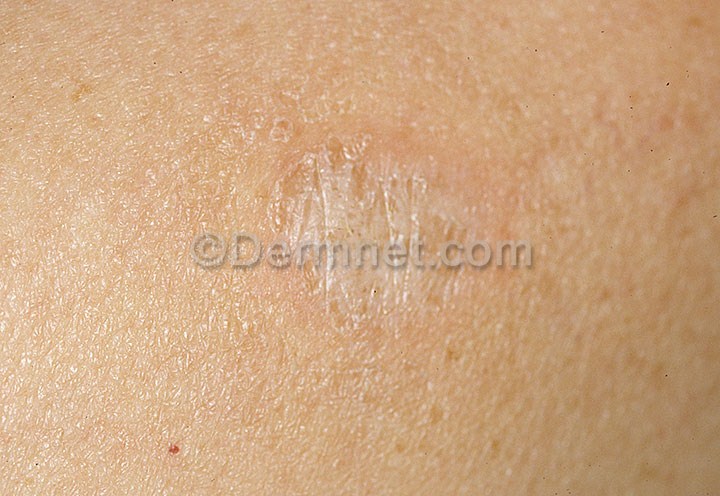
Disease: Psoriasis pictures Lichen Planus and related diseases